Question: I am using from react-select but I am not able to remove spinners/arrows from the dropdown.

I am able to remove the default separator | and Dropdown Indicator using
'''
<Select
components={{
IndicatorSeparator: () => null, DropdownIndicator: () => null
}}
{...}
/>
'''
But how can I get rid of these arrows?
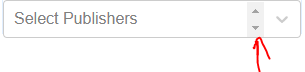
Answer: I believe you're setting the 'type=number' for the 'input' element somewhere. In order to remove the up/down arrow. you can use the css code from <URL> tutorial.
You can also see all of the input types and how it's rendered out-of-the-box <URL>.
'''
/* Chrome, Safari, Edge, Opera */
input::-webkit-outer-spin-button,
input::-webkit-inner-spin-button {
-webkit-appearance: none;
margin: 0;
}
/* Firefox */
input[type=number] {
-moz-appearance: textfield;
}
'''
## Live Demo
<URL>